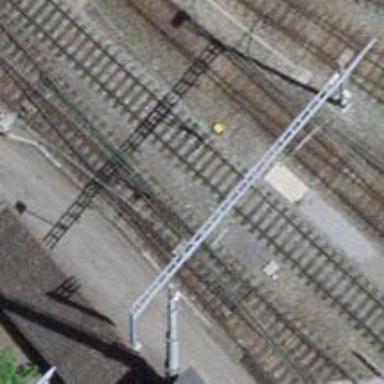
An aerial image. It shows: Railway switch.